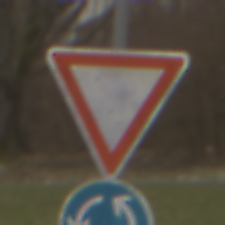
Verkehrszeichen: VorfahrtGewaehren
Zusatzzeichen unten: Kreisverkehr
Umgebung: Outdoor, Nature
Tageszeit: Midday
Wetter: Overcast
Licht: Natural
Jahreszeit: NotSpecified
Kontrast: LowContrast